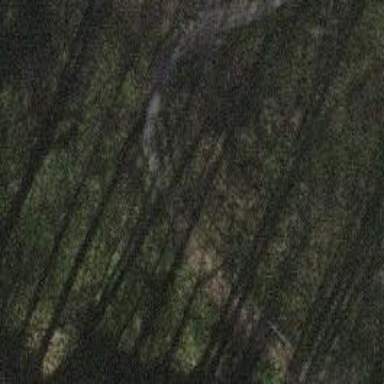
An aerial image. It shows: Unpaved footway.